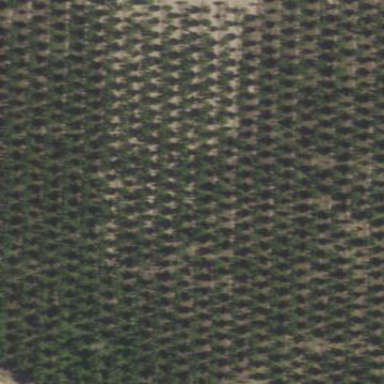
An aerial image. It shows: Orchard filled with walnut trees.